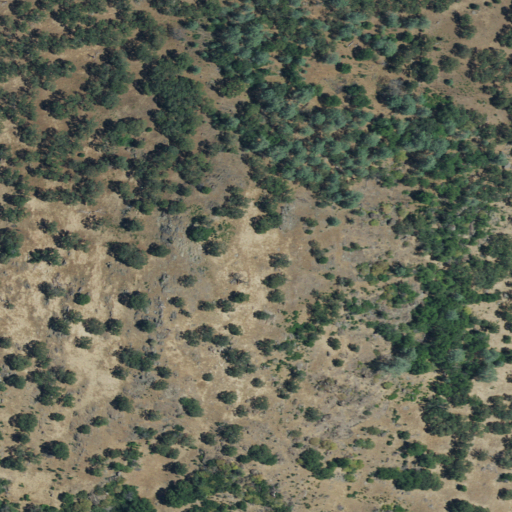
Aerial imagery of mountain in California named China Mountain containing shrub, evergreen forest, grassland, deciduous forest, and mixed forest